Aerial crown-view tile of a tropical tree (Barro Colorado Island, Panama), acquired 20250414:
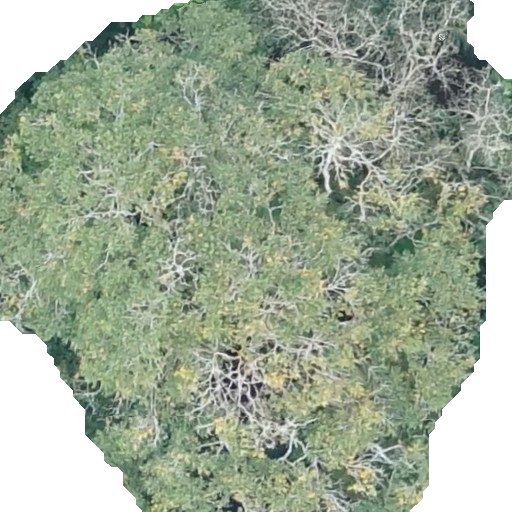
Species: Dipteryx oleifera
GBIF accepted scientific name: Dipteryx oleifera
Crown area: 376.516 m²